Field crop: maize
Growth stage: 2
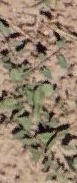
Species: convolvulus